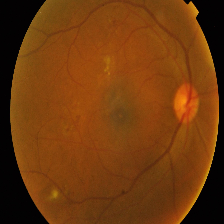
Diabetic retinopathy grade: Proliferative DR